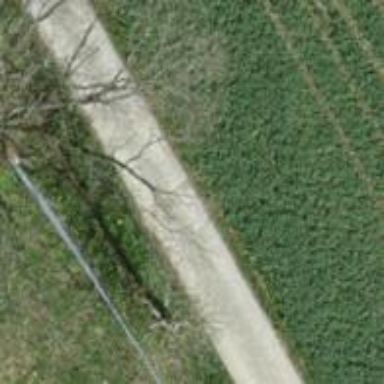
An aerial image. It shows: Driveway used for agricultural purposes.